Question: I am using joomla 2.5 with virtuemart, I need to show Billing Address in user registration page. I need result like below image in joomal 2.5 user registration
.
If Any one know, Please give reply.
Thank you
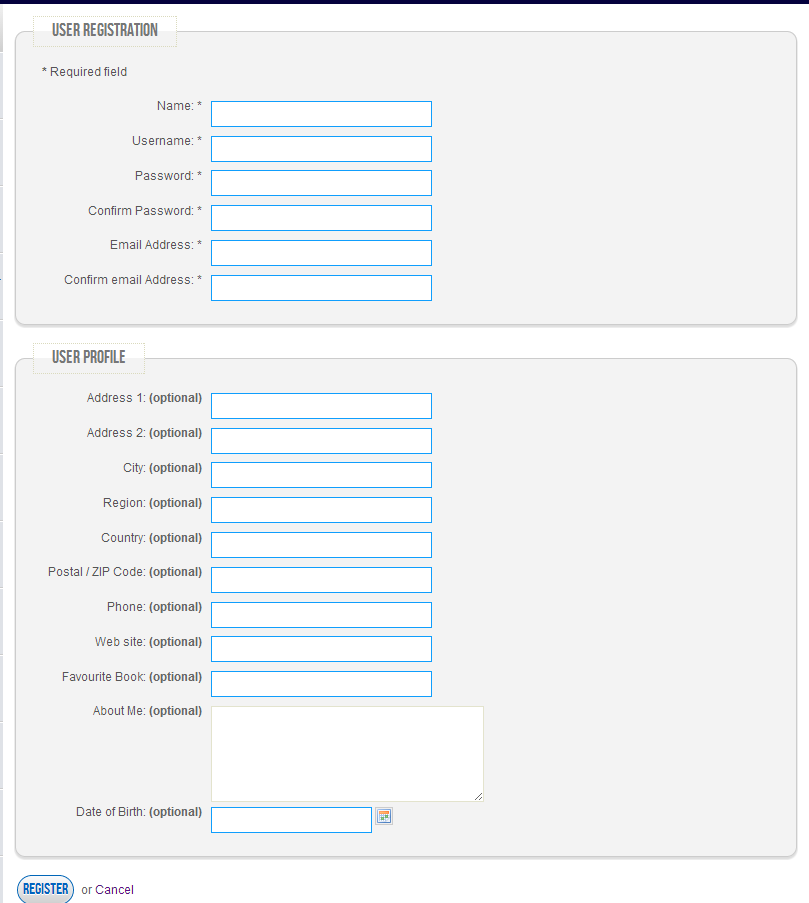
Answer: Go to this path and add what you want
in function
And add what you want